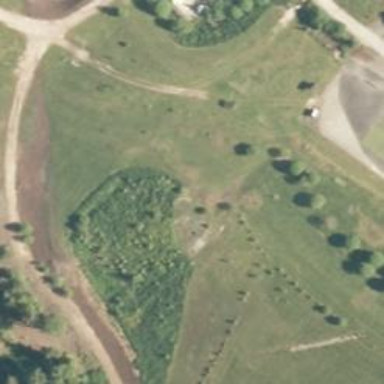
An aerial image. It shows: Disc golf hole.